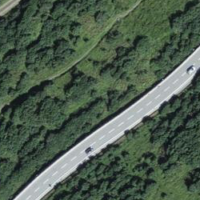
EUNIS habitat code: 31
Species observed at this site:
Achillea macrophylla